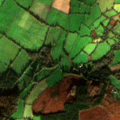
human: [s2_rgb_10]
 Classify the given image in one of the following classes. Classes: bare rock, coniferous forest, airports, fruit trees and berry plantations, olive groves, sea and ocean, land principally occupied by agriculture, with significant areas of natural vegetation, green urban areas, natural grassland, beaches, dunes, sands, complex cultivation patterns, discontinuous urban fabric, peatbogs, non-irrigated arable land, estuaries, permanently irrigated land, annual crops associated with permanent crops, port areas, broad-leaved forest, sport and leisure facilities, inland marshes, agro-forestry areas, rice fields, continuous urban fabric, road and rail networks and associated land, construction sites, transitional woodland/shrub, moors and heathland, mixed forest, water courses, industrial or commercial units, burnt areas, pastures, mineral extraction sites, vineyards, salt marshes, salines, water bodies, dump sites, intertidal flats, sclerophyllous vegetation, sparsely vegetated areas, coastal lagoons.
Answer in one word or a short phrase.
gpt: pastures, coniferous forest